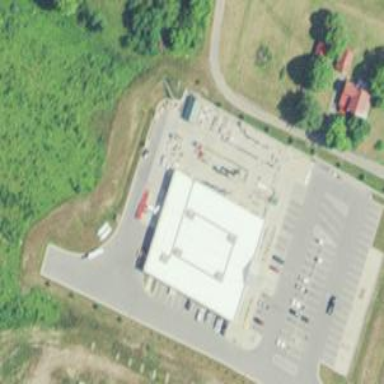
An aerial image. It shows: Retail building housing country store.